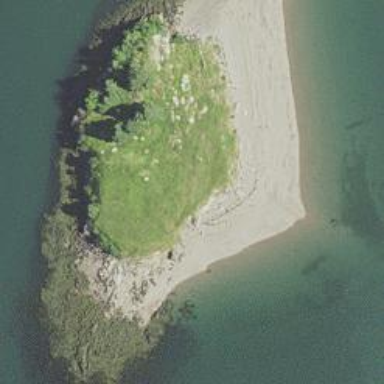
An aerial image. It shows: Image showing island.